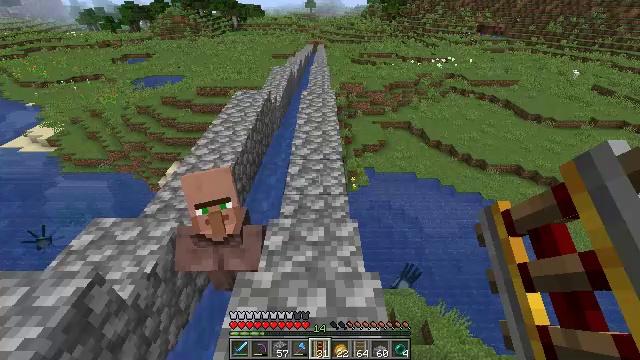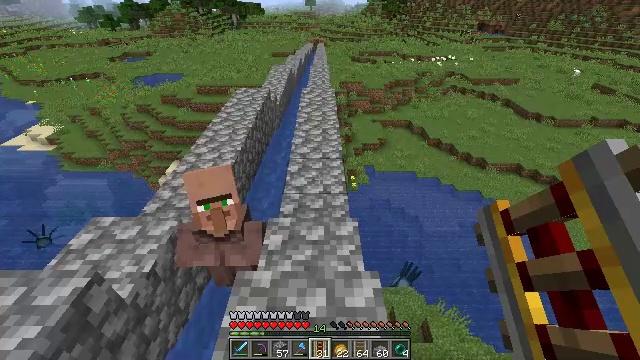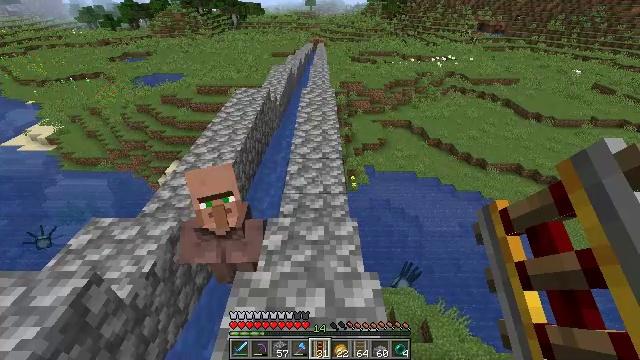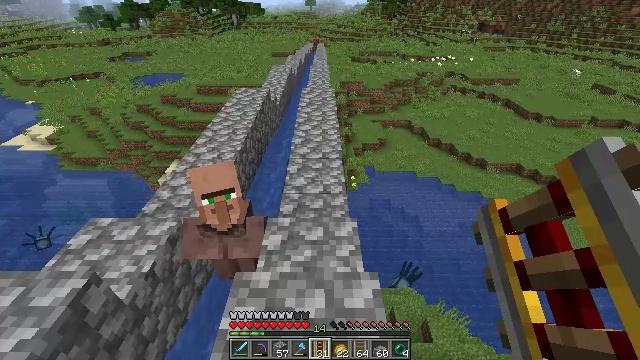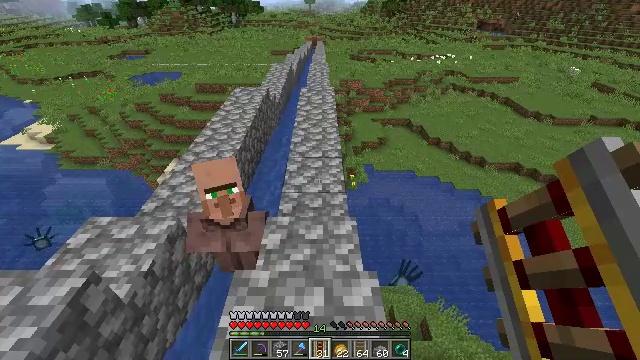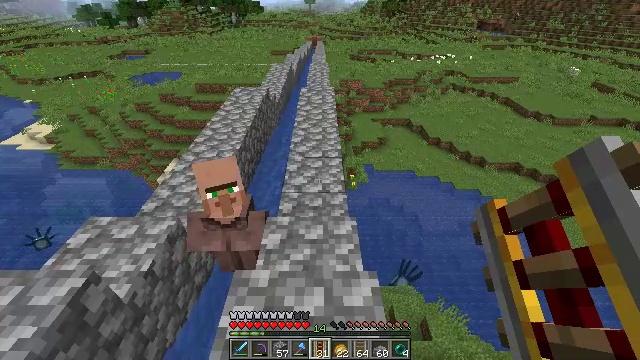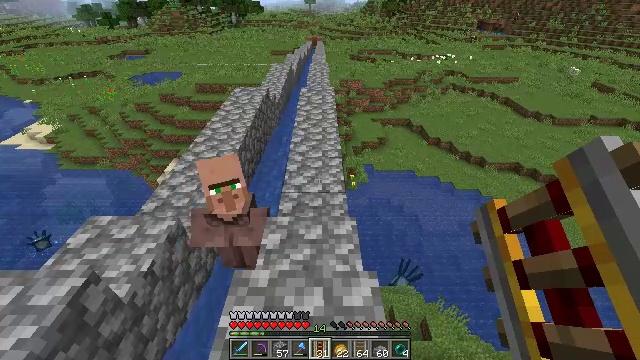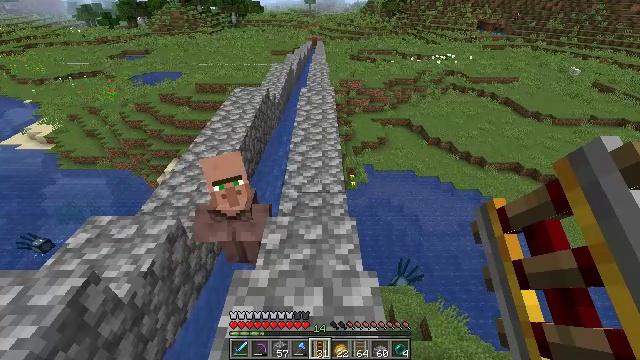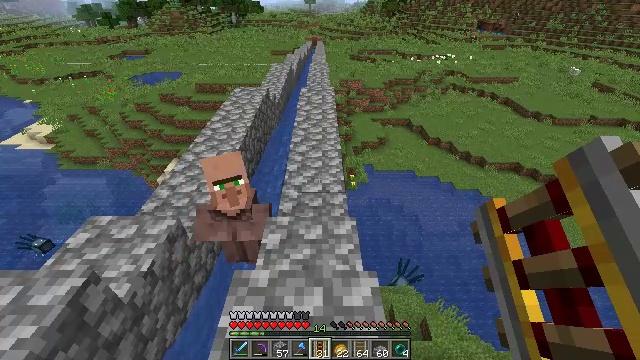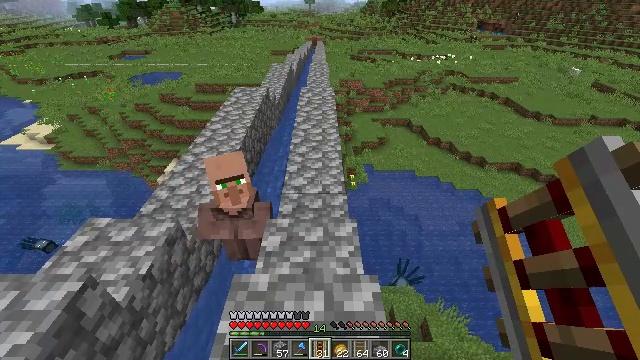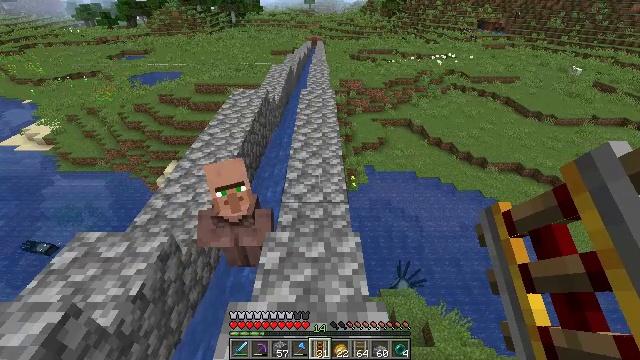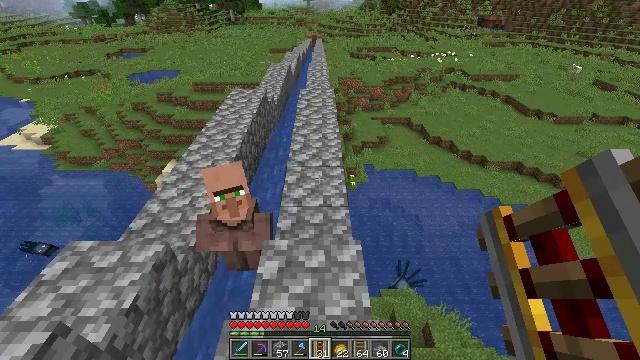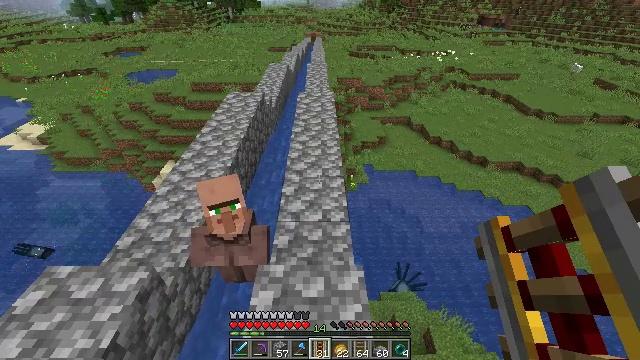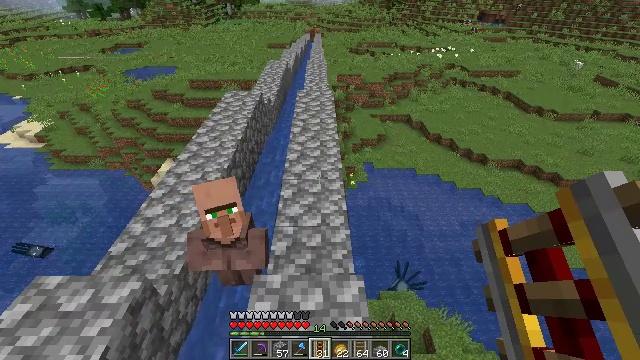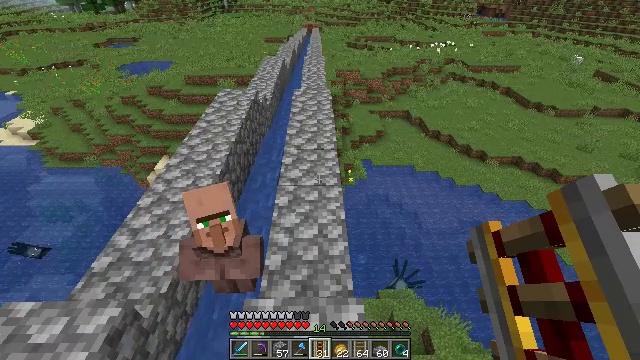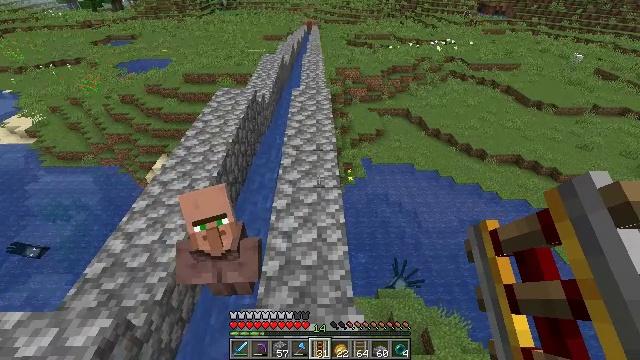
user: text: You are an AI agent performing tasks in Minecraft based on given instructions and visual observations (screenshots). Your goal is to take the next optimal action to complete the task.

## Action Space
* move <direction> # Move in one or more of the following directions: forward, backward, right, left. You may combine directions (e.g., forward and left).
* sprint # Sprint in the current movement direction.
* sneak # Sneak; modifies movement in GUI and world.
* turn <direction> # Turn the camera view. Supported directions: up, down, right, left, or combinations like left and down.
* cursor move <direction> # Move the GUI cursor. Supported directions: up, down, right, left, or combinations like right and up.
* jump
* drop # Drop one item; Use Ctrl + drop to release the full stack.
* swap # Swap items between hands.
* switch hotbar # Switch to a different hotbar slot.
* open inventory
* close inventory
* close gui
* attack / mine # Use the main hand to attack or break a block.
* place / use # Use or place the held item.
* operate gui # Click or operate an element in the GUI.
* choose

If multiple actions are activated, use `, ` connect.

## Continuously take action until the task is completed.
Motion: motion action
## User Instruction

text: Attack the ground to gather dirt.
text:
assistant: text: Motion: no_op
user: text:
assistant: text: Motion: no_op
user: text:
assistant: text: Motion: no_op
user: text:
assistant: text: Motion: no_op
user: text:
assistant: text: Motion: no_op
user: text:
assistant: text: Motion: no_op
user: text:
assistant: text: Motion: no_op
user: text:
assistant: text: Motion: no_op
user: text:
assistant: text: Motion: move forward
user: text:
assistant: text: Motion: move forward
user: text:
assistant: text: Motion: move forward
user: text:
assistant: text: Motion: move forward
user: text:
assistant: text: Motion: move forward
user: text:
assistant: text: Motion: move forward, turn down
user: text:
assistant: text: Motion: move forward
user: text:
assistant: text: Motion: move forward
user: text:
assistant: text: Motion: no_op
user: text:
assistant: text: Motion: no_op
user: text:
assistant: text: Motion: no_op
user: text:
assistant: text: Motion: no_op
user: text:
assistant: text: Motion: no_op
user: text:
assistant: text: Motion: no_op
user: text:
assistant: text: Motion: turn left
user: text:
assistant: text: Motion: no_op
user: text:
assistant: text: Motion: no_op
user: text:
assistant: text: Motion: no_op
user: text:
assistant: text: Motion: move forward
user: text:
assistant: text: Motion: move forward
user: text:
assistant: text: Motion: move forward
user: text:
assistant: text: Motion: move forward